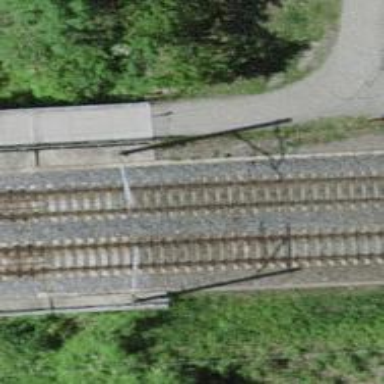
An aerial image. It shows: Beam bridge over railway tracks with electrified contact lines.